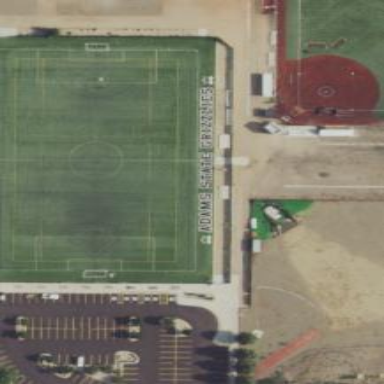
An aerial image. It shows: Pitch designated for soccer and lacrosse.